Question: If you initialize the default PyCharm Flask starter project, or just follow the first section that starts up <URL> or just this:
'''
from flask import Flask
app = Flask(__name__)
@app.route('/')
def hello_world():
return 'Hello World!'
if __name__ == '__main__':
app.run()
'''
you'll have the same code as me. And it works fine, until I change the 'host' argument to '0.0.0.0', and then the application starts up like this:
'''
$ python app.py
* Serving Flask app "app" (lazy loading)
* Environment: production
WARNING: This is a development server. Do not use it in a production deployment.
Use a production WSGI server instead.
* Debug mode: off
* Running on http://0.0.0.0:5000/ (Press CTRL+C to quit)
'''
And then when I go to that link, I get an invalid address error:

I need to use '0.0.0.0' instead of '127.0.0.1' because that's the IP address AWS uses for open connections.
How can I even start to get the '0.0.0.0' address to work locally?
I'm working on .
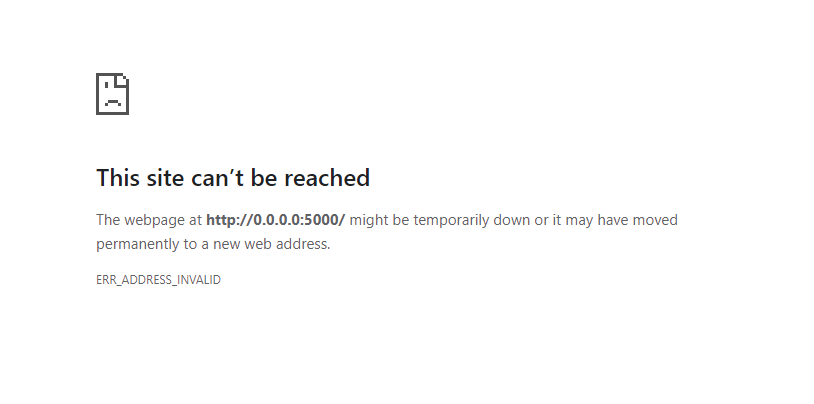
Answer: My guess on the question here is a firewall denying the connections or some kind of Windows policy in place and not an IP address problem. Maybe a proxy configured to allow '127.0.0.0/8' but not '0.0.0.0'.
'0.0.0.0' is a perfectly IP address even for a client. When you bind to it, it simply means listen on all IP addresses configured on the host.
If you are running the browser machine as you are running the Flask app, you can even simply point it to 'http://0:5000' and it will show the content.
If you are running the application on AWS and are trying to access from a remote machine, than you need to specify the IP address of your AWS instance instead, since '0.0.0.0' is a non-routable IP address (as any of the reserved private space IP addresses like '10.0.0.0/8', '127.0.0.0/8', '192.168.0.0/16', and '172.16.0.0/12').